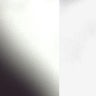
Metastatic tissue present: no